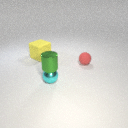
small green metal cylinder above small cyan metal sphere